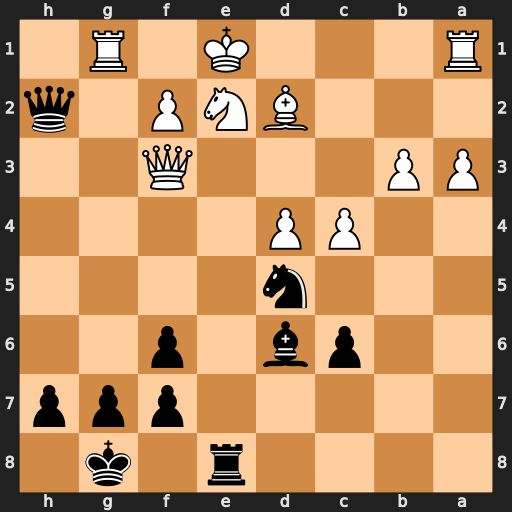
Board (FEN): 4r1k1/5ppp/2pb1p2/3n4/2PP4/PP3Q2/3BNP1q/R3K1R1
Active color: b
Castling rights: Q
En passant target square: -
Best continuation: Qxg1#